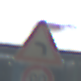
Verkehrszeichen: KurveLinks
Zusatzzeichen unten: Geschwindigkeit90
Umgebung: Roofed, Special
Tageszeit: MorningAfternoon
Wetter: NotSpecified
Licht: Artificial
Jahreszeit: NotSpecified
Kontrast: MediumContrast